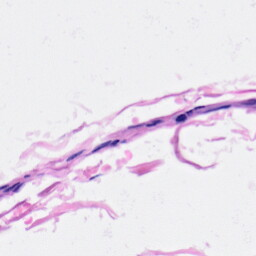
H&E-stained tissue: Heart